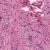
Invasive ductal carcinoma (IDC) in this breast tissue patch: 1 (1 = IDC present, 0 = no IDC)